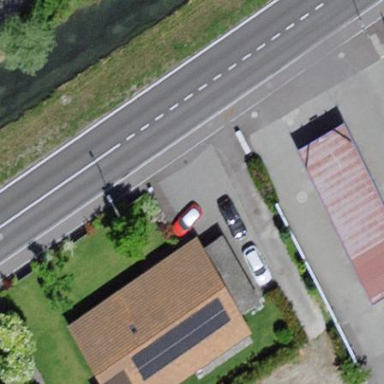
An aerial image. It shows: Detached building.